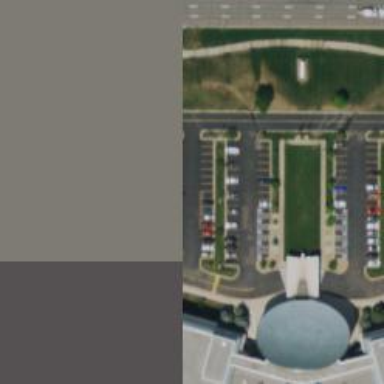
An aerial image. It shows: Parking space is available.